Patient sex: F
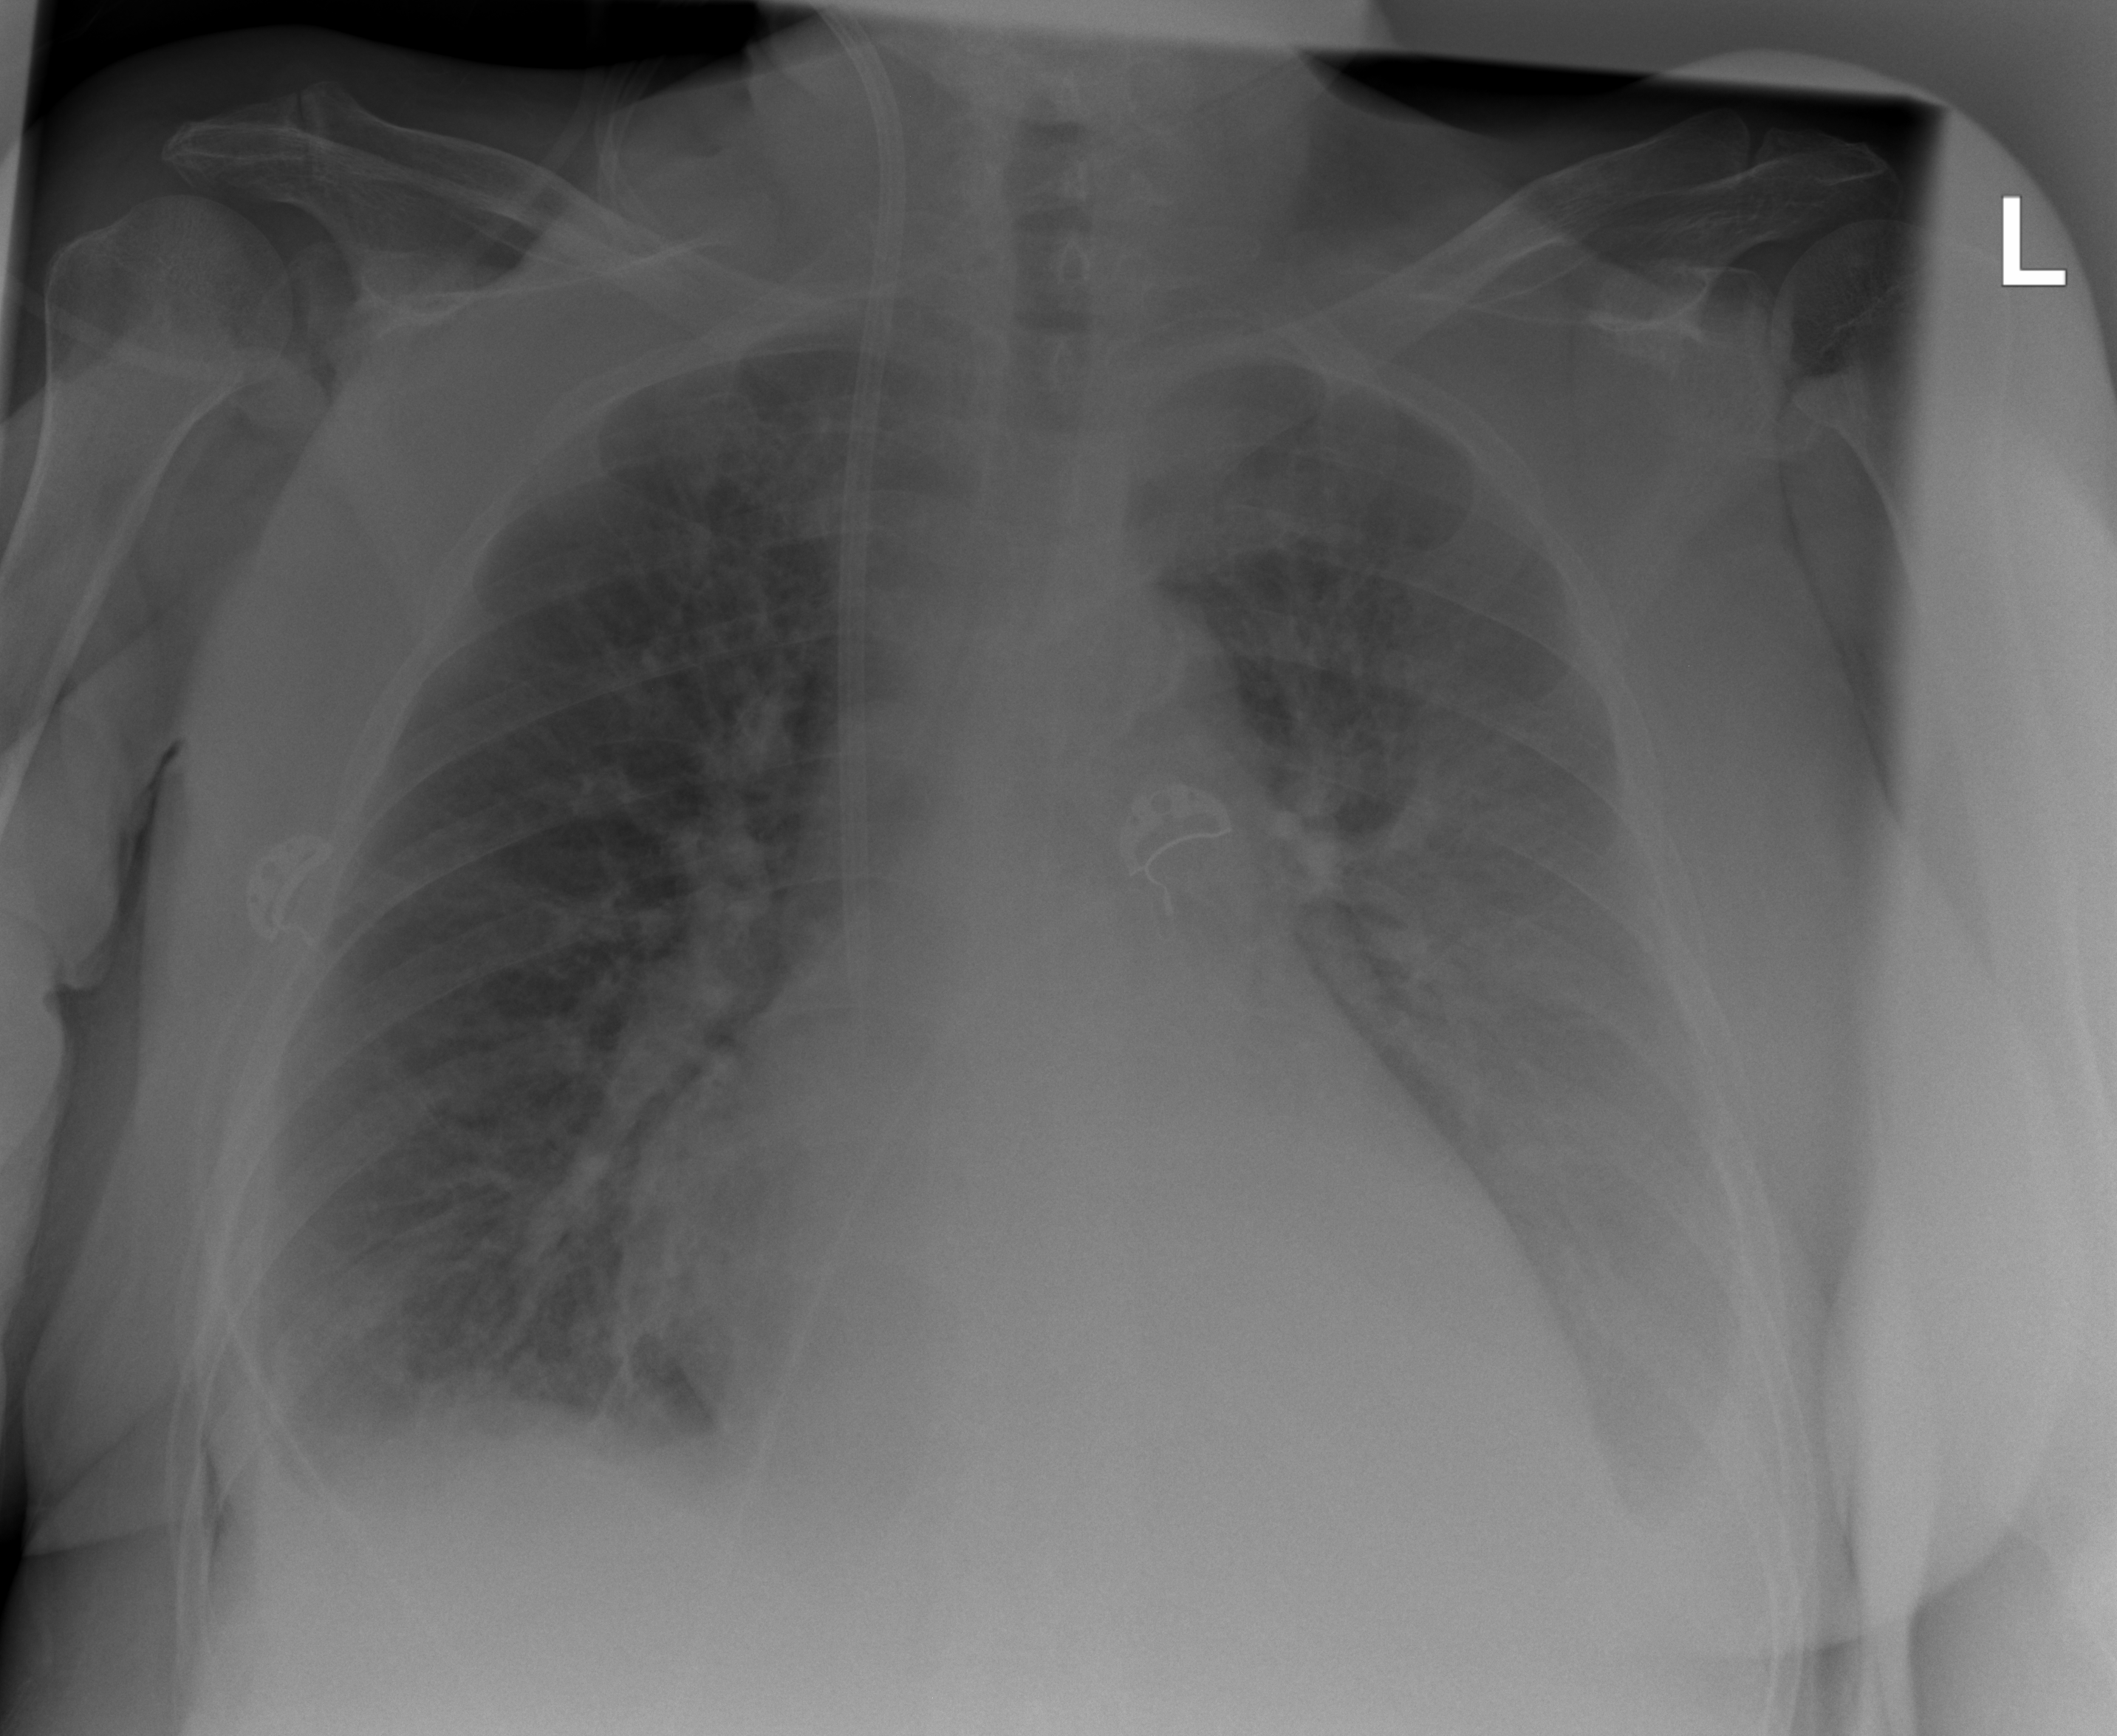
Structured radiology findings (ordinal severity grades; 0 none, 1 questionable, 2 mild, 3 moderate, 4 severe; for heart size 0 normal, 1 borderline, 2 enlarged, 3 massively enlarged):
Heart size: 1
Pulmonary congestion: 2
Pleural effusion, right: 2
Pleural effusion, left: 3
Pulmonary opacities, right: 0
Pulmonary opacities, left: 0
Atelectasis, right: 2
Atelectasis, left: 3